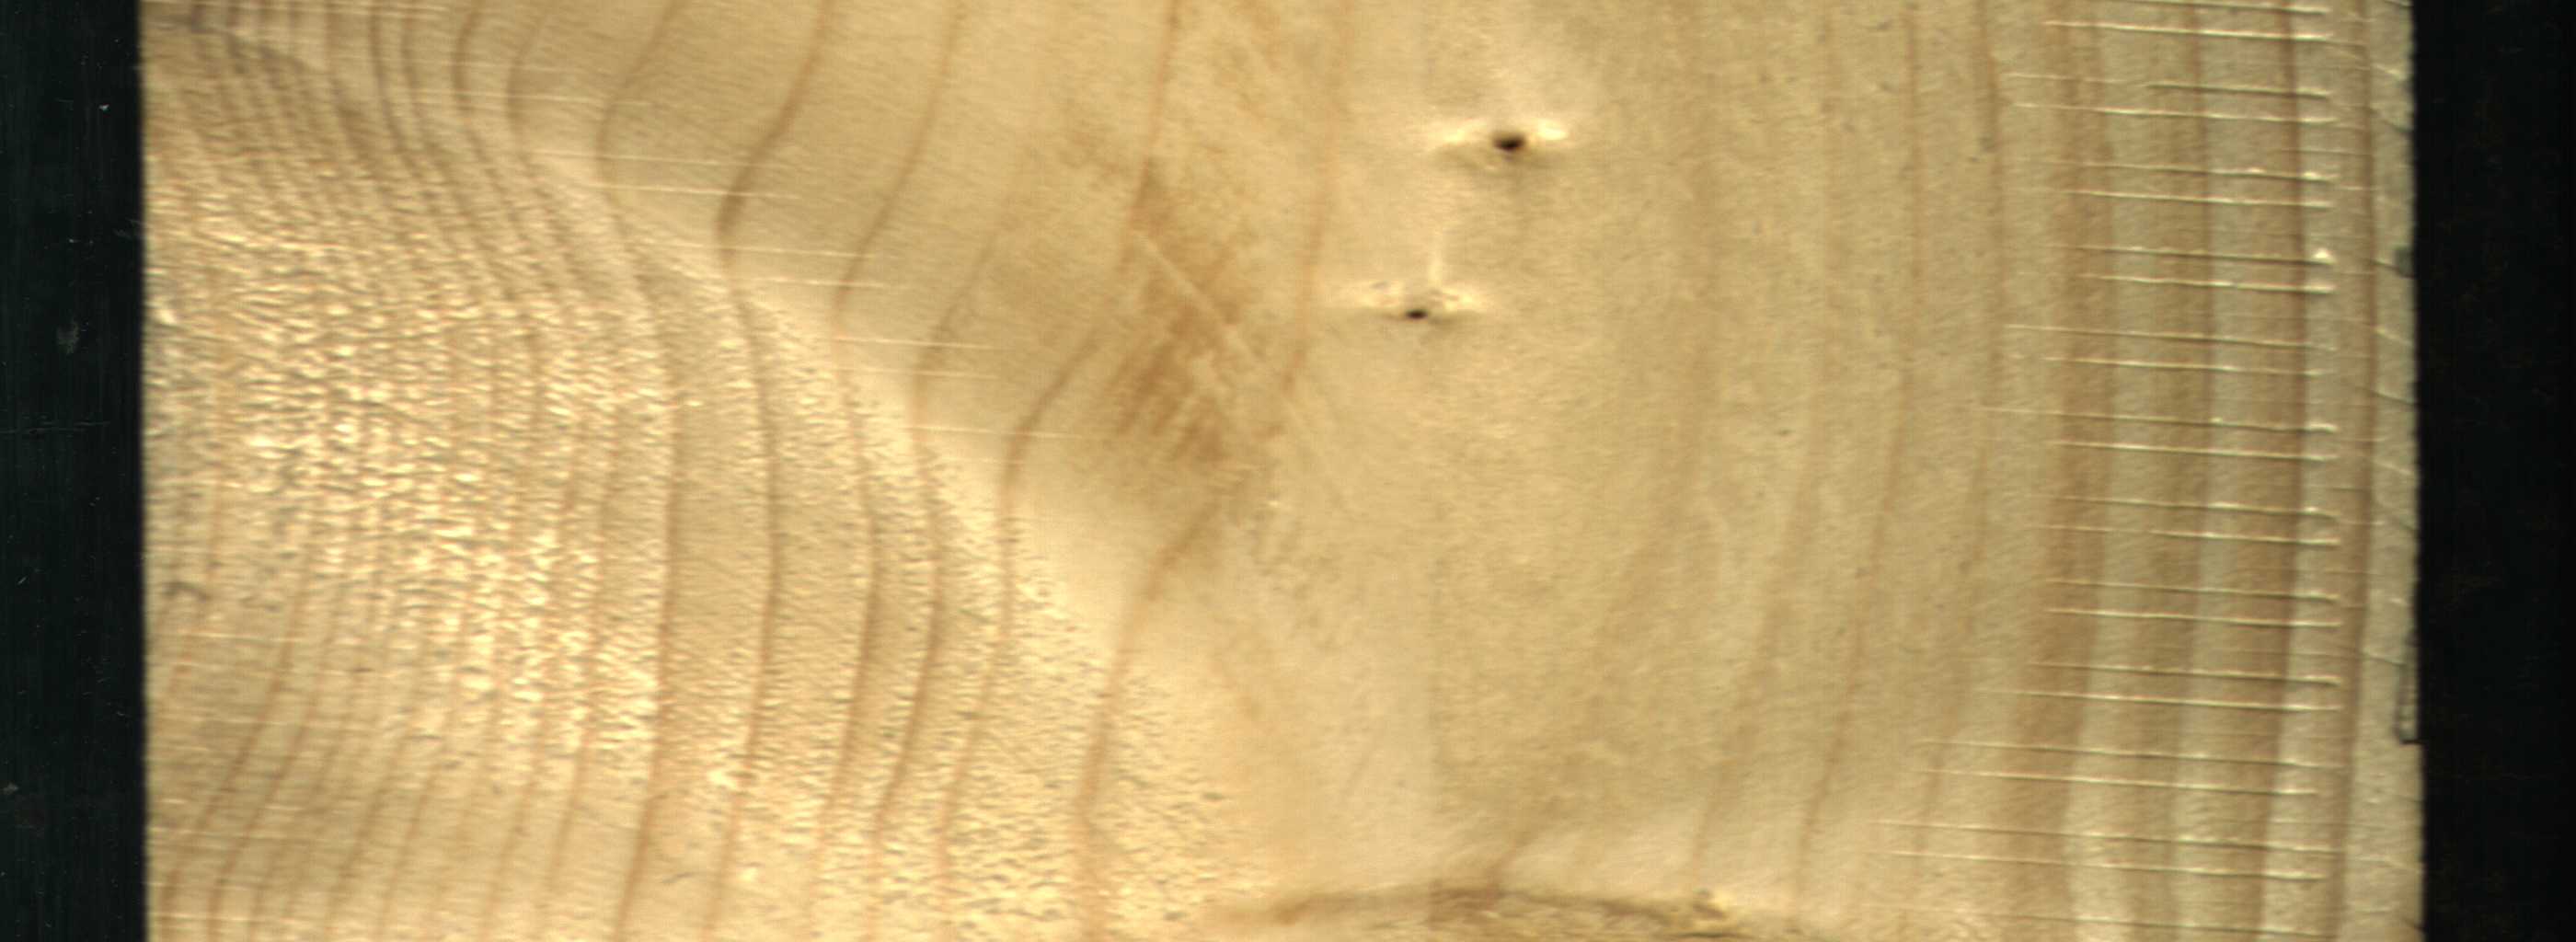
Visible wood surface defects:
Dead_Knot
Live_Knot
Live_Knot